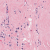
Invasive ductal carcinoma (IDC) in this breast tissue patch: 0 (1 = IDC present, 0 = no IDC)